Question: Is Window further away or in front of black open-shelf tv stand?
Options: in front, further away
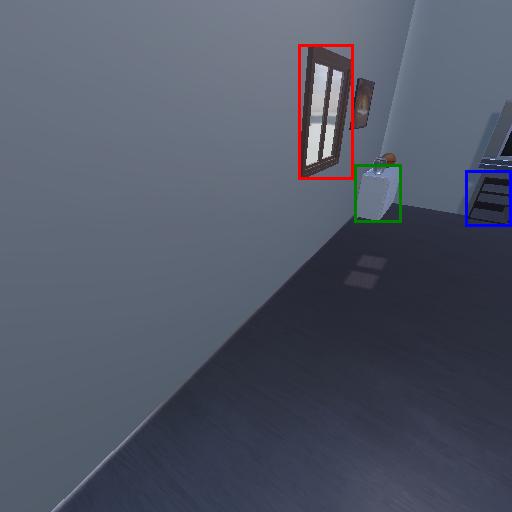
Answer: in front